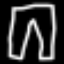
Label: pants